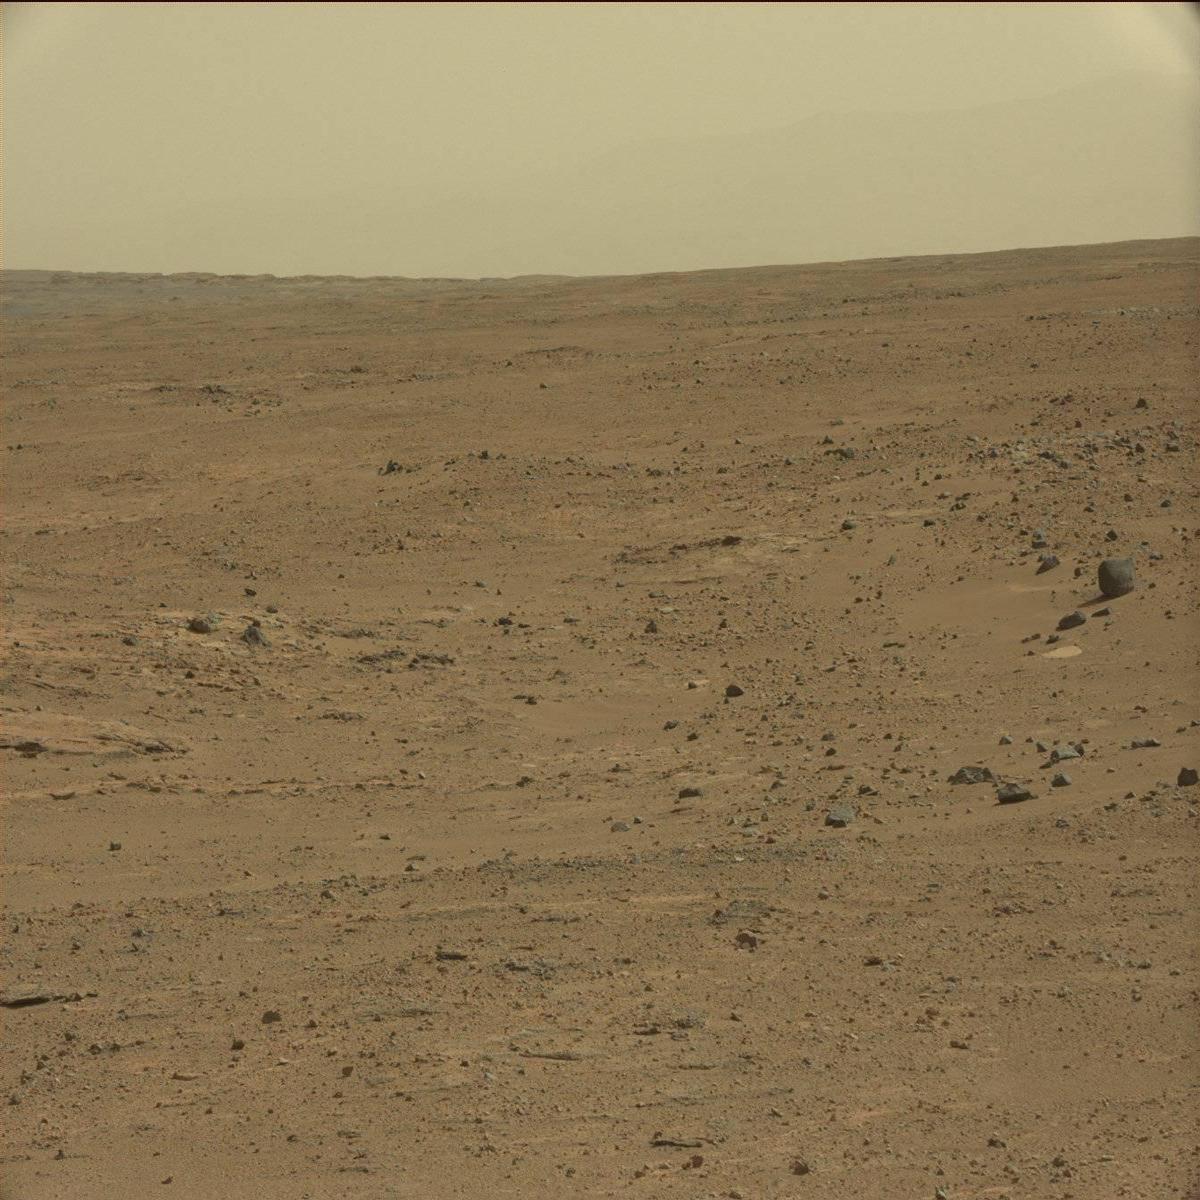
Terrain classes present: Bedrock, Ridge, Rock, Sand / Soil, Sky